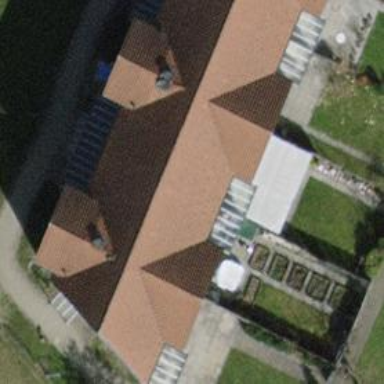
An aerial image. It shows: Terrace-style building with gabled roof.